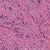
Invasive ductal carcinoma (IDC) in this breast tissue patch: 1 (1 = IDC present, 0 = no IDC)